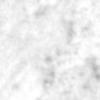
Label: no_change